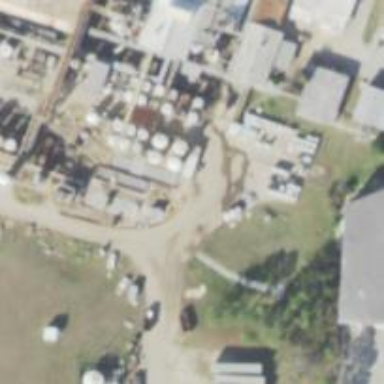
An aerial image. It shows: Silo.